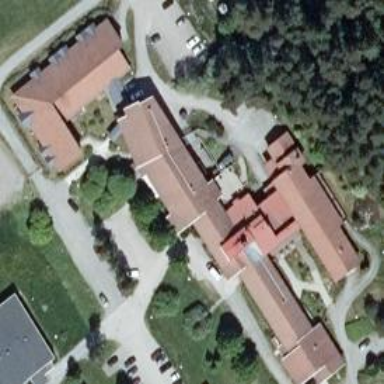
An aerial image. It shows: Nursing home building.